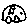
Label: car